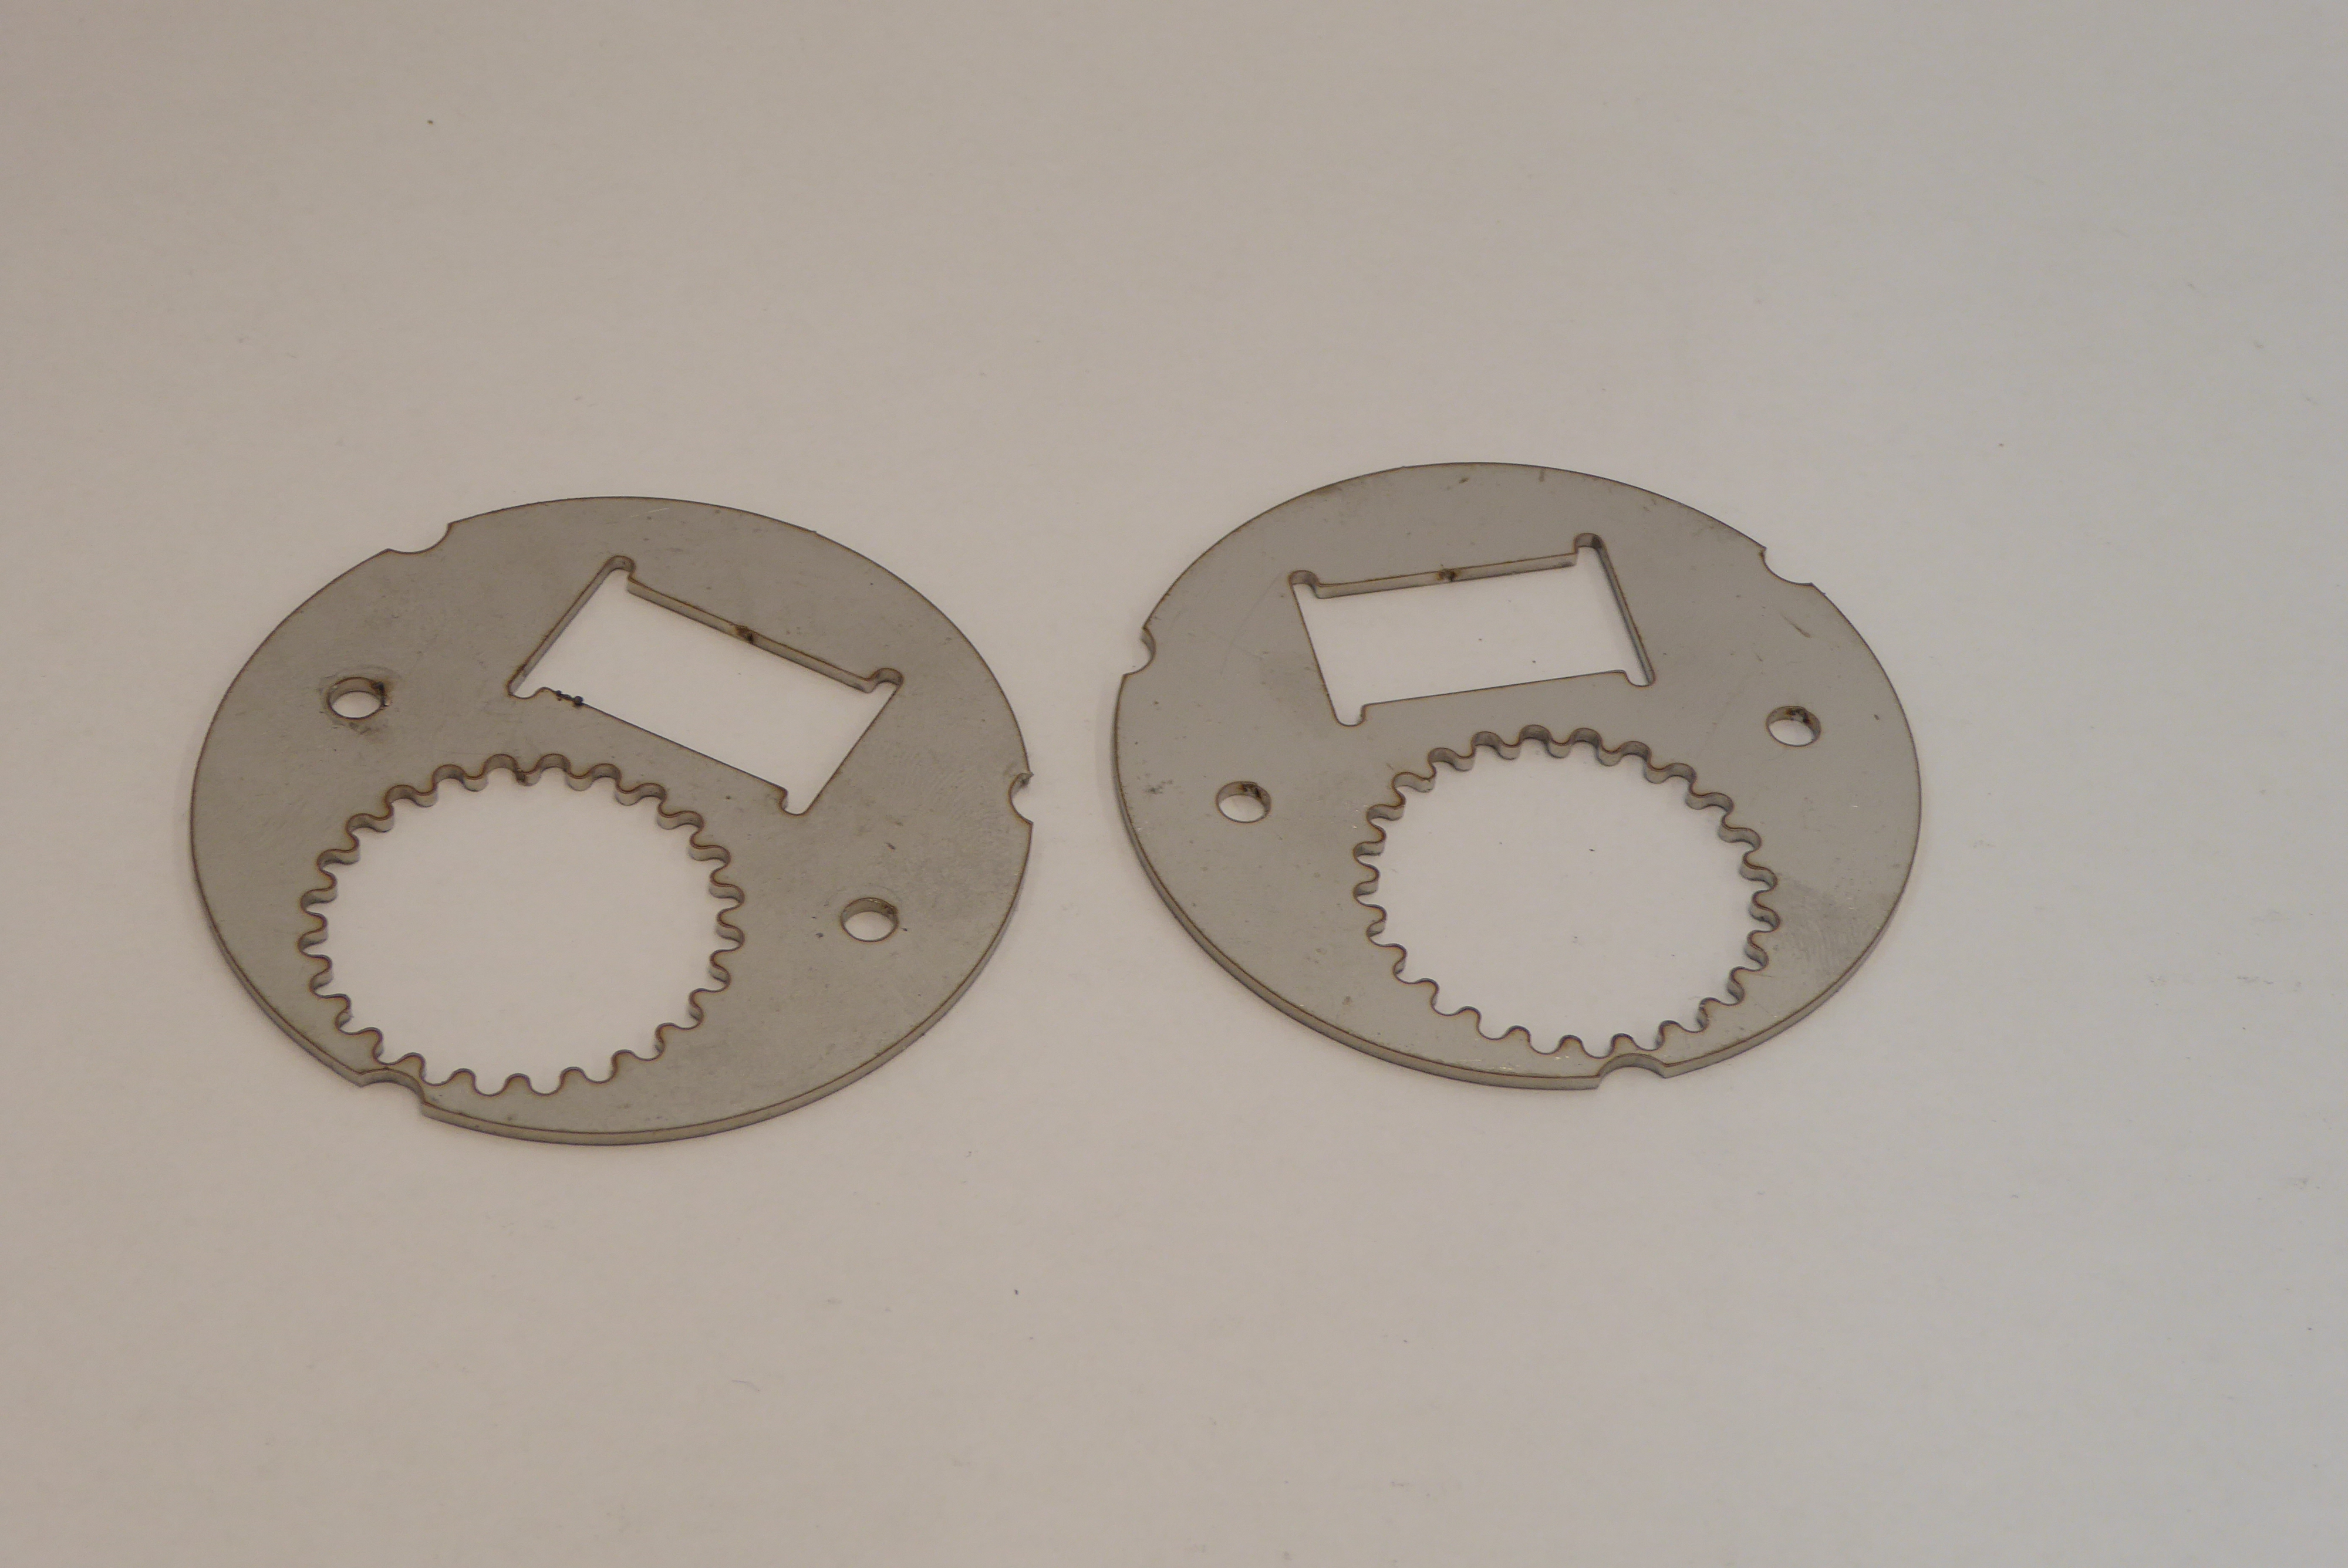
Label: Bottle Opener - Inlay